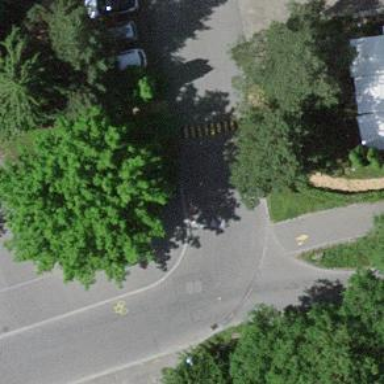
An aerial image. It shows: Unmarked road crossing.